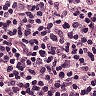
Metastatic tissue present: no